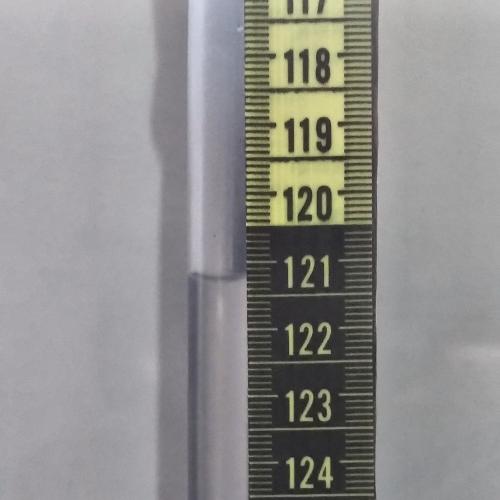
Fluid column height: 121.2 cm